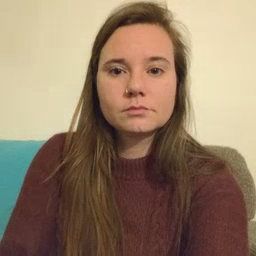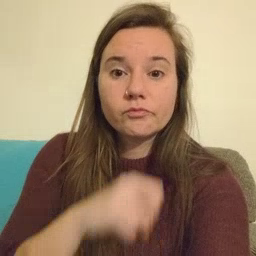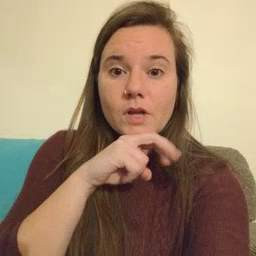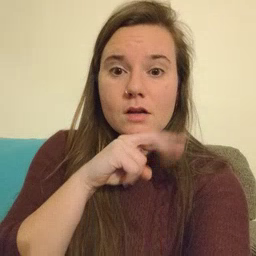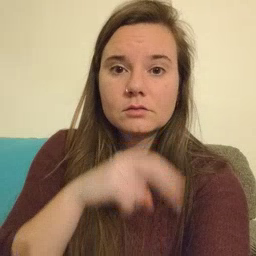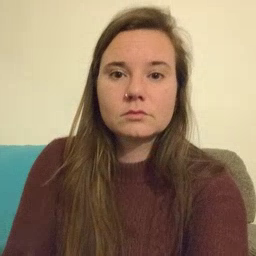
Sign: frog